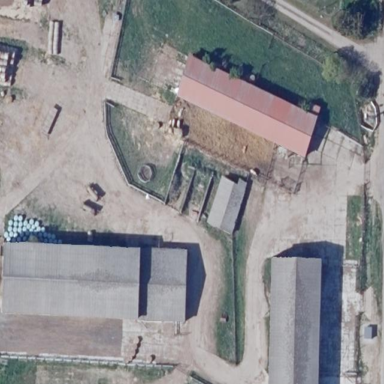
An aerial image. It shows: Farmyard area.